Question: I made a custom collection view flow layout that can toggle (with animation) between "film-strip" and "list" layouts. But after adding some fancy animations to the edge cells, the toggle animation broke. Here's what it looks like currently, without those changes:

The animation is nice and smooth, right? Here's the current, working code (<URL>:
'''
enum LayoutType {
case strip
case list
}
class FlowLayout: UICollectionViewFlowLayout {
var layoutType: LayoutType
var layoutAttributes = [UICollectionViewLayoutAttributes]() /// store the frame of each item
var contentSize = CGSize.zero /// the scrollable content size of the collection view
override var collectionViewContentSize: CGSize { return contentSize } /// pass scrollable content size back to the collection view
/// pass attributes to the collection view flow layout
override func layoutAttributesForItem(at indexPath: IndexPath) -> UICollectionViewLayoutAttributes? {
return layoutAttributes[indexPath.item]
}
// MARK: - Problem is here
override func layoutAttributesForElements(in rect: CGRect) -> [UICollectionViewLayoutAttributes]? {
/// edge cells don't shrink, but the animation is perfect
return layoutAttributes.filter { rect.intersects($0.frame) } /// try deleting this line
/// edge cells shrink (yay!), but the animation glitches out
return shrinkingEdgeCellAttributes(in: rect)
}
/// makes the edge cells slowly shrink as you scroll
func shrinkingEdgeCellAttributes(in rect: CGRect) -> [UICollectionViewLayoutAttributes]? {
guard let collectionView = collectionView else { return nil }
let rectAttributes = layoutAttributes.filter { rect.intersects($0.frame) }
let visibleRect = CGRect(origin: collectionView.contentOffset, size: collectionView.frame.size) /// rect of the visible collection view cells
let leadingCutoff: CGFloat = 50 /// once a cell reaches here, start shrinking it
let trailingCutoff: CGFloat
let paddingInsets: UIEdgeInsets /// apply shrinking even when cell has passed the screen's bounds
if layoutType == .strip {
trailingCutoff = CGFloat(collectionView.bounds.width - leadingCutoff)
paddingInsets = UIEdgeInsets(top: 0, left: -50, bottom: 0, right: -50)
} else {
trailingCutoff = CGFloat(collectionView.bounds.height - leadingCutoff)
paddingInsets = UIEdgeInsets(top: -50, left: 0, bottom: -50, right: 0)
}
for attributes in rectAttributes where visibleRect.inset(by: paddingInsets).contains(attributes.center) {
/// center of each cell, converted to a point inside 'visibleRect'
let center = layoutType == .strip
? attributes.center.x - visibleRect.origin.x
: attributes.center.y - visibleRect.origin.y
var offset: CGFloat?
if center <= leadingCutoff {
offset = leadingCutoff - center /// distance from the cutoff, 0 if exactly on cutoff
} else if center >= trailingCutoff {
offset = center - trailingCutoff
}
if let offset = offset {
let scale = 1 - (pow(offset, 1.1) / 200) /// gradually shrink the cell
attributes.transform = CGAffineTransform(scaleX: scale, y: scale)
}
}
return rectAttributes
}
/// initialize with a LayoutType
init(layoutType: LayoutType) {
self.layoutType = layoutType
super.init()
}
/// make the layout (strip vs list) here
override func prepare() { /// configure the cells' frames
super.prepare()
guard let collectionView = collectionView else { return }
var offset: CGFloat = 0 /// origin for each cell
let cellSize = layoutType == .strip ? CGSize(width: 100, height: 50) : CGSize(width: collectionView.frame.width, height: 50)
for itemIndex in 0..<collectionView.numberOfItems(inSection: 0) {
let indexPath = IndexPath(item: itemIndex, section: 0)
let attributes = UICollectionViewLayoutAttributes(forCellWith: indexPath)
let origin: CGPoint
let addedOffset: CGFloat
if layoutType == .strip {
origin = CGPoint(x: offset, y: 0)
addedOffset = cellSize.width
} else {
origin = CGPoint(x: 0, y: offset)
addedOffset = cellSize.height
}
attributes.frame = CGRect(origin: origin, size: cellSize)
layoutAttributes.append(attributes)
offset += addedOffset
}
self.contentSize = layoutType == .strip /// set the collection view's 'collectionViewContentSize'
? CGSize(width: offset, height: cellSize.height) /// if strip, height is fixed
: CGSize(width: cellSize.width, height: offset) /// if list, width is fixed
}
/// boilerplate code
required init?(coder aDecoder: NSCoder) { fatalError("init(coder:) has not been implemented") }
override func shouldInvalidateLayout(forBoundsChange newBounds: CGRect) -> Bool { return true }
override func invalidationContext(forBoundsChange newBounds: CGRect) -> UICollectionViewLayoutInvalidationContext {
let context = super.invalidationContext(forBoundsChange: newBounds) as! UICollectionViewFlowLayoutInvalidationContext
context.invalidateFlowLayoutDelegateMetrics = newBounds.size != collectionView?.bounds.size
return context
}
}
'''
'''
class ViewController: UIViewController {
var data = [0, 1, 2, 3, 4, 5, 6, 7, 8, 9]
var isExpanded = false
lazy var listLayout = FlowLayout(layoutType: .list)
lazy var stripLayout = FlowLayout(layoutType: .strip)
@IBOutlet weak var collectionView: UICollectionView!
@IBOutlet weak var collectionViewHeightConstraint: NSLayoutConstraint!
@IBAction func toggleExpandPressed(_ sender: Any) {
isExpanded.toggle()
if isExpanded {
collectionView.setCollectionViewLayout(listLayout, animated: true)
} else {
collectionView.setCollectionViewLayout(stripLayout, animated: true)
}
}
override func viewDidLoad() {
super.viewDidLoad()
collectionView.collectionViewLayout = stripLayout /// start with the strip layout
collectionView.dataSource = self
collectionViewHeightConstraint.constant = 300
}
}
/// sample data source
extension ViewController: UICollectionViewDataSource {
func collectionView(_ collectionView: UICollectionView, numberOfItemsInSection section: Int) -> Int {
return data.count
}
func collectionView(_ collectionView: UICollectionView, cellForItemAt indexPath: IndexPath) -> UICollectionViewCell {
let cell = collectionView.dequeueReusableCell(withReuseIdentifier: "ID", for: indexPath) as! Cell
cell.label.text = "\(data[indexPath.item])"
cell.contentView.layer.borderWidth = 5
cell.contentView.layer.borderColor = UIColor.red.cgColor
return cell
}
}
class Cell: UICollectionViewCell {
@IBOutlet weak var label: UILabel!
}
'''
Again, everything works perfectly, including the animation. So then, I tried to make the cells shrink as they neared the screen's edge. I overrode 'layoutAttributesForElements' to do this.
'''
override func layoutAttributesForElements(in rect: CGRect) -> [UICollectionViewLayoutAttributes]? {
return layoutAttributes.filter { rect.intersects($0.frame) } /// delete this line
return shrinkingEdgeCellAttributes(in: rect) /// replace with this
}
'''
| Film-strip | List |
| ---------- | ---- |
| | |
The scale/shrink animation is great. However, when I toggle between the layouts, the transition animation is broken.
| Before (return layoutAttributes.filter...) | After (return shrinkingEdgeCellAttributes(in: rect)) |
| ------------------------------------------ | ---------------------------------------------------- |
| | |
How can I fix this animation? Should I be using a custom 'UICollectionViewTransitionLayout', and if so, how?
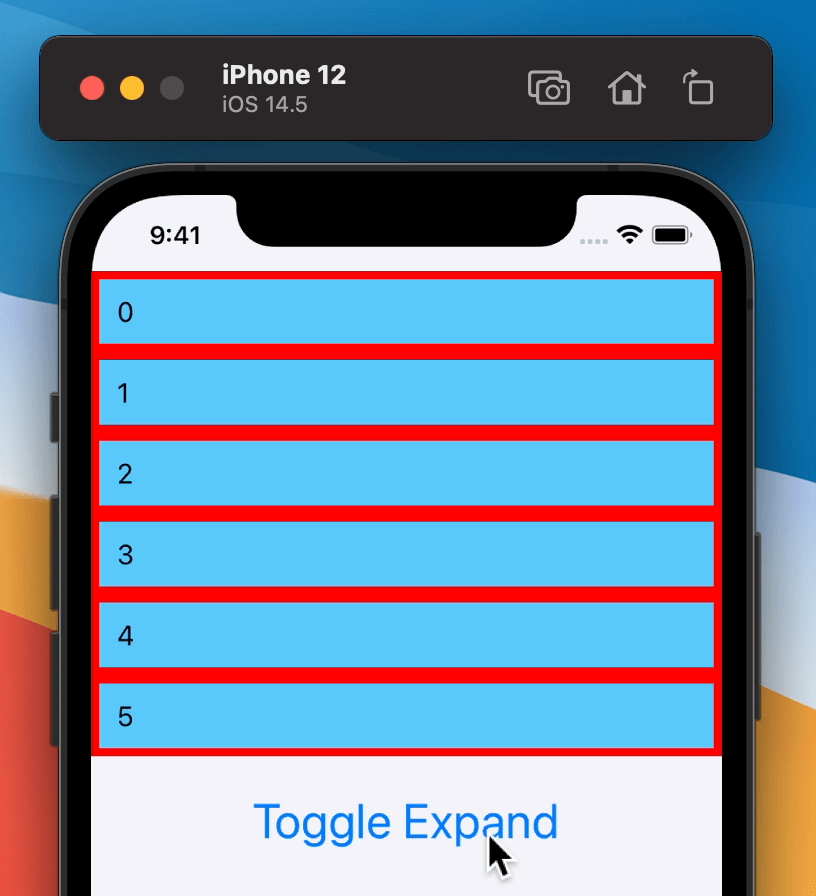
Answer: Whew! This was a workout. I was able to modify your 'FlowLayout' so that there are no hiccups in animation. See below.
### It works!

### Problem
This is what was happening. When you change layouts, the 'layoutAttributesForElements' method in 'FlowLayout' is called twice if the content offset of the collection view is anything but '(0, 0)'.
This is because you have overridden 'shouldInvalidateLayout' to return 'true' regardless of whether it is actually needed. I believe the 'UICollectionView' calls this method on the layout before and after the layout change (as per the observation).
The side effect of this is that your scale transform is applied twice - before and after the animations to the visible layout attributes.
Unfortunately, the scale transform is applied based on the 'contentOffset' of the collection view (<URL>
'''
let visibleRect = CGRect(
origin: collectionView.contentOffset,
size: collectionView.frame.size
)
'''
During layout changes the 'contentOffset' is not consistent. Before the animation starts 'contentOffset' is applicable to the previous layout. After the animation, it is relative to the new layout. Here I also noticed that without a good reason, the contentOffset "jumps" around (see note 1)
Since you use the visibleRect to query the set of Layout Attributes to apply the scale on, it introduces further errors.
### Solution
I was able to find a solution by applying these changes.
1. Write helpers methods to transform the content offset (and dependent visibleRect) left by the previous layout to values meaningful for this layout.
2. Prevent redundant layout attribute calculates in prepare method
3. Track when and when not the layout is animating
'''
// In Flow Layout
class FlowLayout: UICollectionViewFlowLayout {
var animating: Bool = false
// ...
}
// In View Controller,
isExpanded.toggle()
if isExpanded {
listLayout.reset()
listLayout.animating = true // <--
// collectionView.setCollectionViewLayout(listLayout)
} else {
stripLayout.reset()
stripLayout.animating = true // <--
// collectionView.setCollectionViewLayout(stripLayout)
}
'''
1. Override targetContentOffset method to handle content offset changes (prevent jumps)
'''
// In Flow Layout
class FlowLayout: UICollectionViewFlowLayout {
var animating: Bool = false
var layoutType: LayoutType
// ...
override func targetContentOffset(forProposedContentOffset proposedContentOffset: CGPoint) -> CGPoint {
guard animating else {
// return super
}
// Use our 'graceful' content content offset
// instead of arbitrary "jump"
switch(layoutType){
case .list: return transformCurrentContentOffset(.fromStripToList)
case .strip: return transformCurrentContentOffset(.fromListToStrip)
}
}
// ...
'''
The implementation of content offset transforming is as follows.
'''
/**
Transforms this layouts content offset, to the other layout
as specified in the layout transition parameter.
*/
private func transformCurrentContentOffset(_ transition: LayoutTransition) -> CGPoint{
let stripItemWidth: CGFloat = 100.0
let listItemHeight: CGFloat = 50.0
switch(transition){
case .fromStripToList:
let numberOfItems = collectionView!.contentOffset.x / stripItemWidth // from strip
var newPoint = CGPoint(x: 0, y: numberOfItems * CGFloat(listItemHeight)) // to list
if (newPoint.y + collectionView!.frame.height) >= contentSize.height{
newPoint = CGPoint(x: 0, y: contentSize.height - collectionView!.frame.height)
}
return newPoint
case .fromListToStrip:
let numberOfItems = collectionView!.contentOffset.y / listItemHeight // from list
var newPoint = CGPoint(x: numberOfItems * CGFloat(stripItemWidth), y: 0) // to strip
if (newPoint.x + collectionView!.frame.width) >= contentSize.width{
newPoint = CGPoint(x: contentSize.width - collectionView!.frame.width, y: 0)
}
return newPoint
}
}
'''
There are some minor details I left out in the comments and as a pull request to OP's demo project so anyone interested can study it.
The key take-aways are,
- Use 'targetContentOffset' when arbitrary changes in content offset occur in response to layout changes.- Be careful about incorrect query of layout attributes in 'layoutAttributesForElements'. Debug your rects!- Remember to clear your cached layout attributes on the 'prepare()' method.
### Notes
1. The "jump" behavior is evident even before you introduced scale transforms as seen in your gif.
2. I sincerely apologize if the answer is lengthy. Or, The solution is not quite what you wanted. The question was interesting which is why I spent the whole day trying to find a way to help.
3. Fork and Pull request.